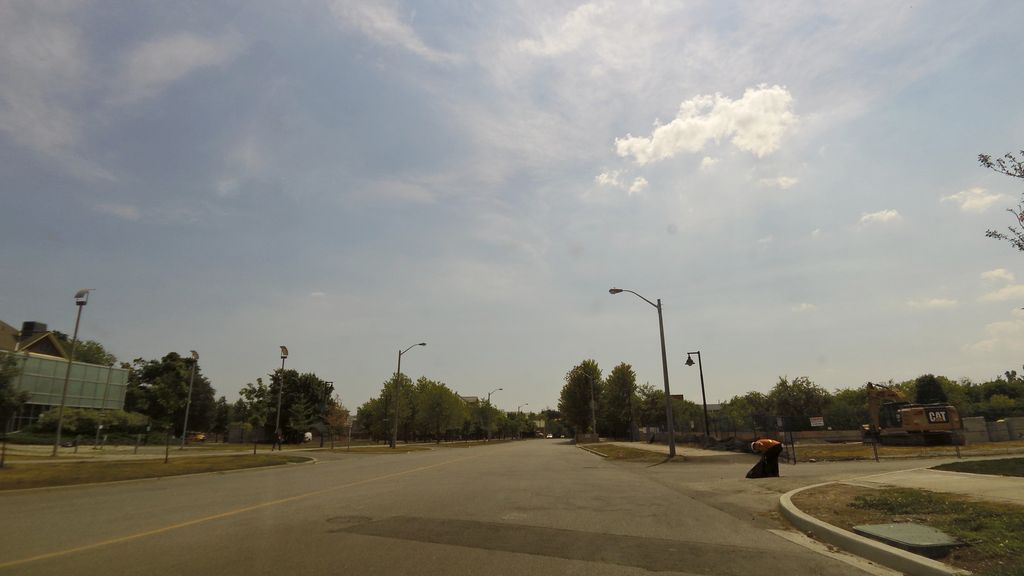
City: toronto